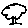
Label: tree